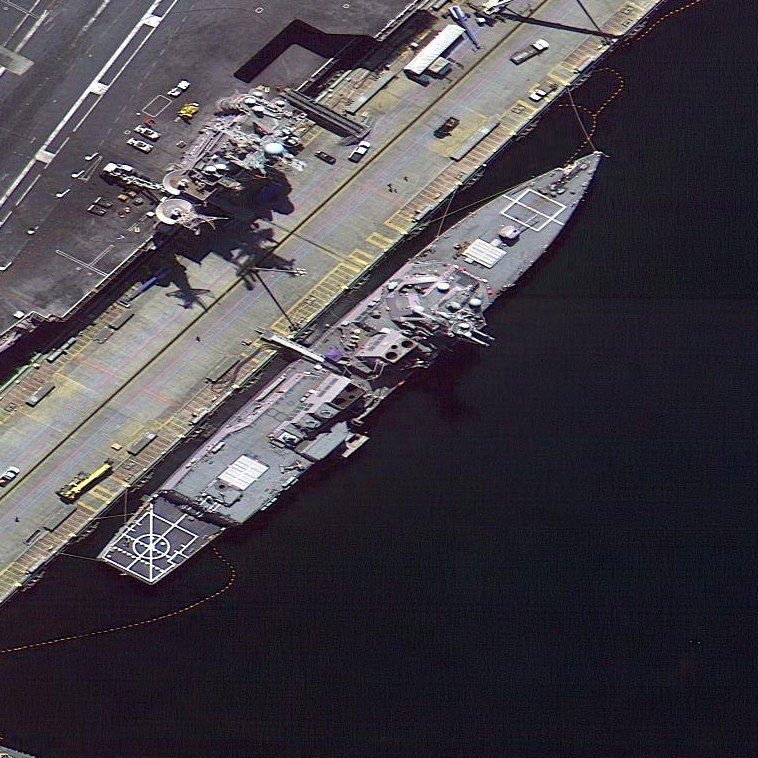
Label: Arleigh_Burke-class_destroyer